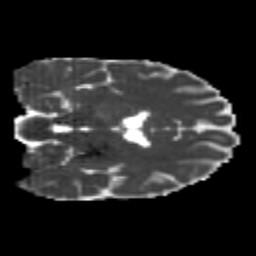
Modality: MD
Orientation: coronal
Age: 20
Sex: male
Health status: healthy
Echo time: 0.074 s